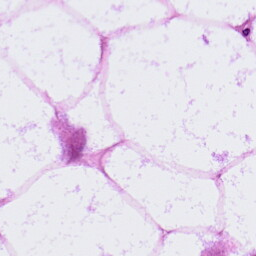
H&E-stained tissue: LymphNode